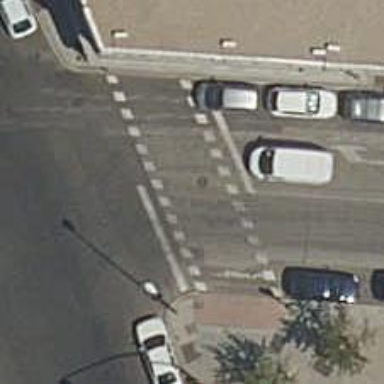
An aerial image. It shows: Road with traffic signals and zebra crossing with traffic signals.